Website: lowes
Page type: review-order
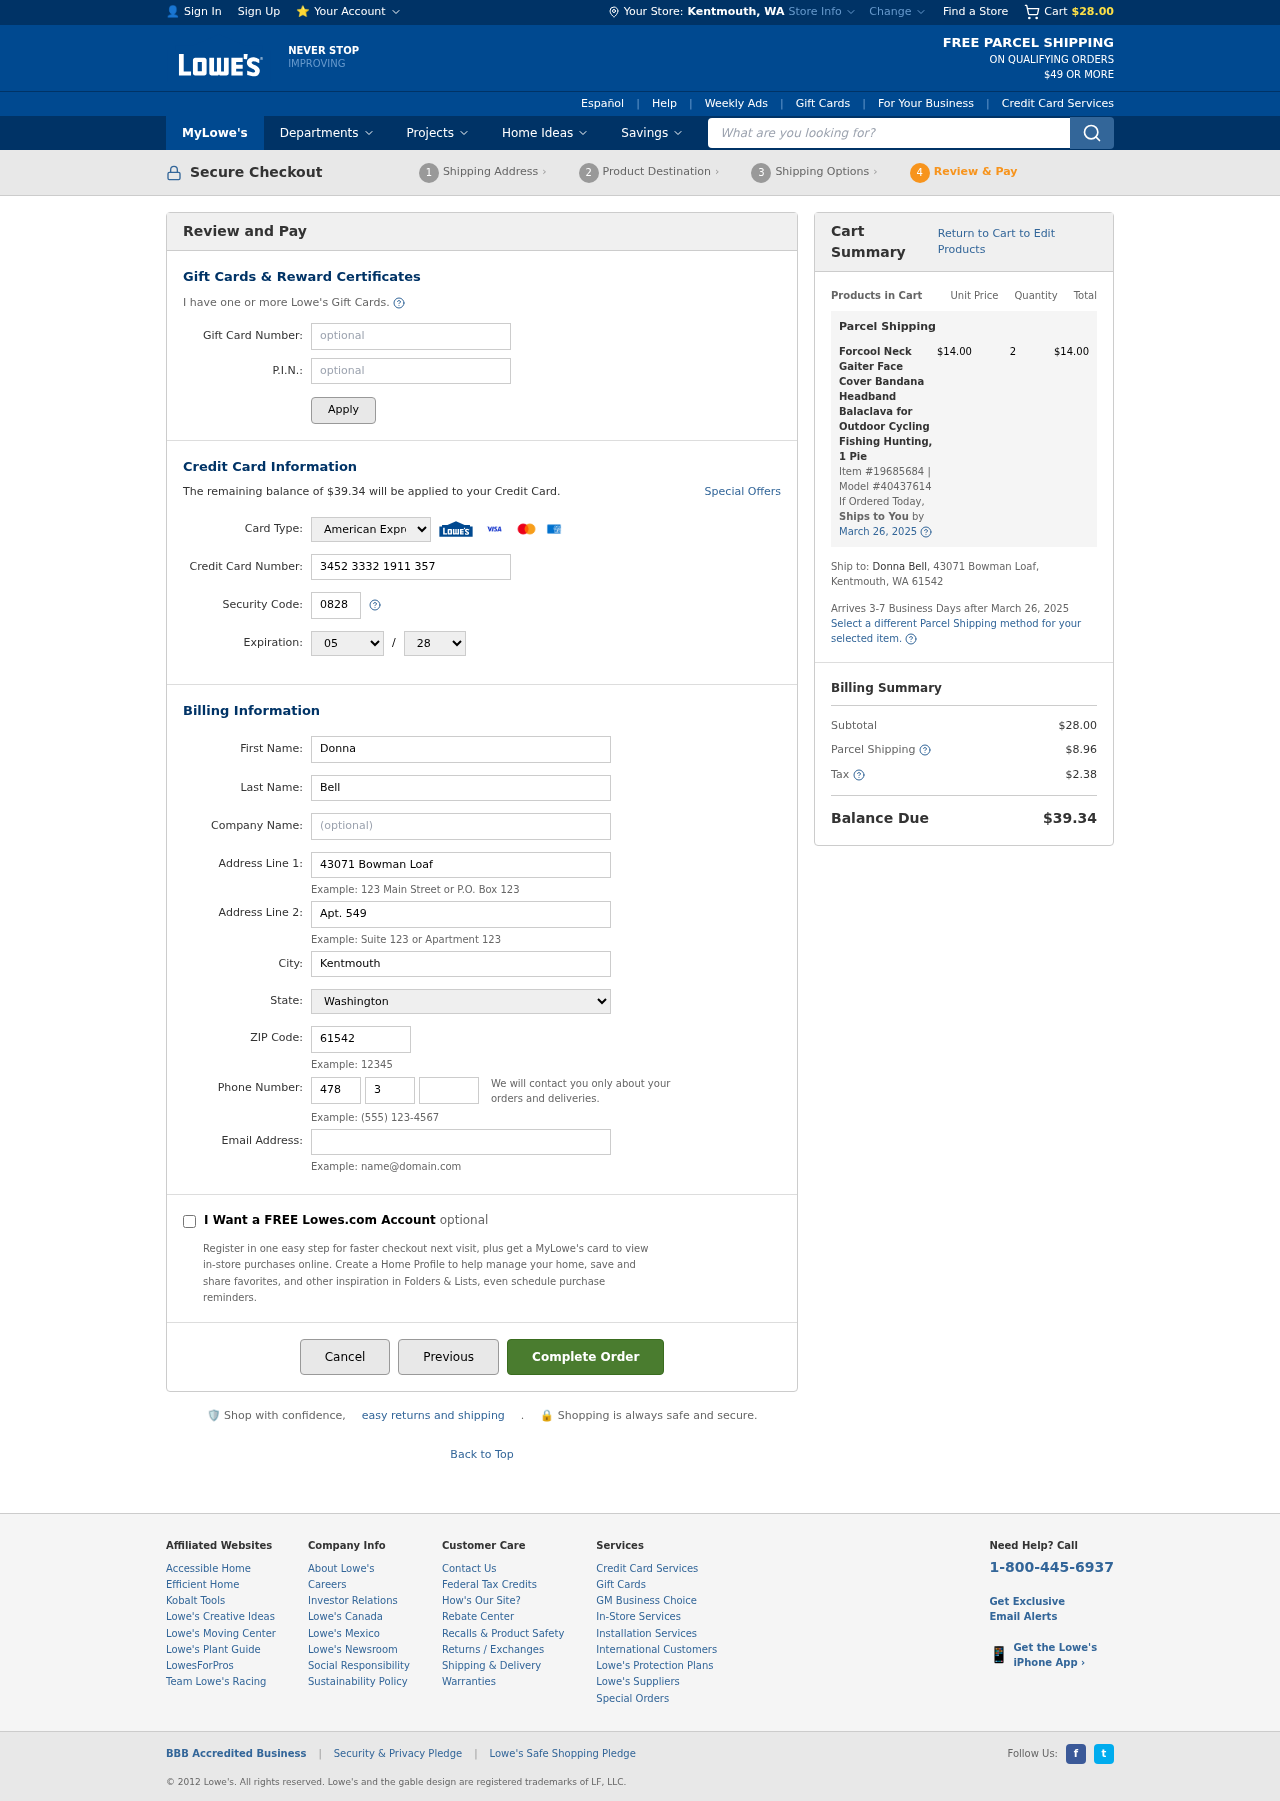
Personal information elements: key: PII_CARD_CVV
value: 0828
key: PII_CARD_EXPIRY_MONTH
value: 05
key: PII_CARD_EXPIRY_YEAR
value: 28
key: PII_CARD_NUMBER
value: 3452 3332 1911 357
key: PII_CARD_TYPE
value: American Express
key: PII_CITY
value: Kentmouth
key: PII_CITY_STATE
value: Kentmouth, WA
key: PII_EMAIL
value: donnabell@yahoo.com
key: PII_FIRSTNAME
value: Donna
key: PII_LASTNAME
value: Bell
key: PII_PHONE_AREA
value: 478
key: PII_PHONE_PREFIX
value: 331
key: PII_PHONE_SUFFIX
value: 3339
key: PII_POSTCODE
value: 61542
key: PII_STATE
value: Washington
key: PII_STREET
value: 43071 Bowman Loaf
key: PII_STREET2
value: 43071 Bowman Loaf
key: PII_STREET2
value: Apt. 549
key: PII_FULLNAME2
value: Donna Bell
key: PII_CITY_STATE_ZIP2
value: Kentmouth, WA 61542
Product elements: key: PRODUCT1_NAME
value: Forcool Neck Gaiter Face Cover Bandana Headband Balaclava for Outdoor Cycling Fishing Hunting, 1 Pie
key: PRODUCT1_PRICE
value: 14
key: PRODUCT1_QUANTITY
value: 2
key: PRODUCT1_ITEM_NUMBER
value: Item #19685684
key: PRODUCT1_MODEL_NUMBER
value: Model #40437614
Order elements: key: ORDER_SUBTOTAL
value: $28.00
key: ORDER_BALANCE_DUE
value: $39.34
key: ORDER_SHIPPING_DATE
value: March 26, 2025
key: ORDER_ITEM_TOTAL
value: $14.00
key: ORDER_SHIPPING_DATE2
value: March 26, 2025
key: ORDER_SHIPPING_COST
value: $8.96
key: ORDER_TAX
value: $2.38
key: ORDER_TOTAL
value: $39.34
Search elements: key: HEADER_SEARCH
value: What are you looking for?